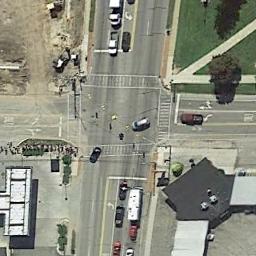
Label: intersection